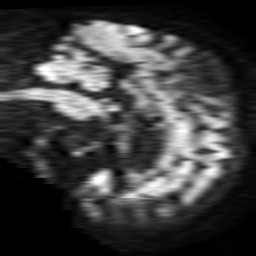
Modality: TRACE
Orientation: sagittal
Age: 76
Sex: female
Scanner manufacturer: philips
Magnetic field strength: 1.5 T
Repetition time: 3.902 s
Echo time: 0.07144 s